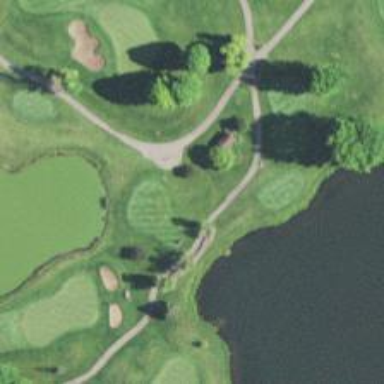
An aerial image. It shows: Path for both road and golf.